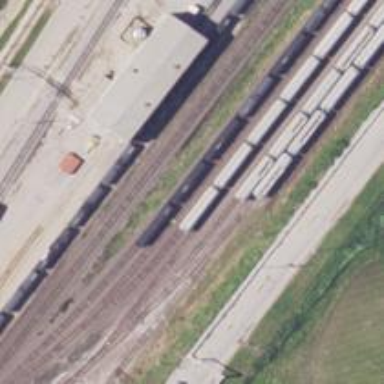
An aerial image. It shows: Railway yard used for servicing trains.